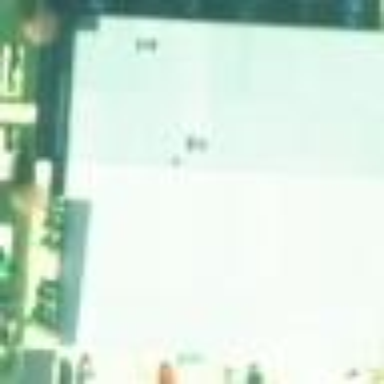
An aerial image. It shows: Building that houses farm machinery shop.